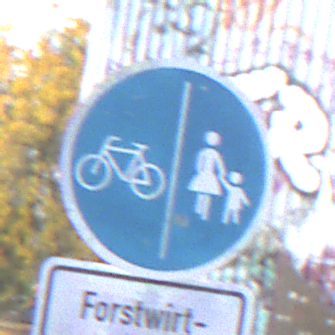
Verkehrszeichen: GetrennterRadUndGehwegRadwegLinks
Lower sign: BesondereFahrzeugeUndTransportgueter7
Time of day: MorningAfternoon
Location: Outdoor (Urban)
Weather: PartlyCloudy
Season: NotSpecified
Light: Natural